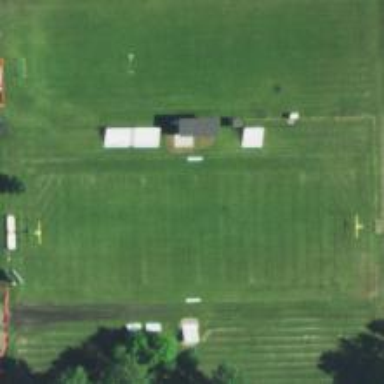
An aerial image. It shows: American football pitch.